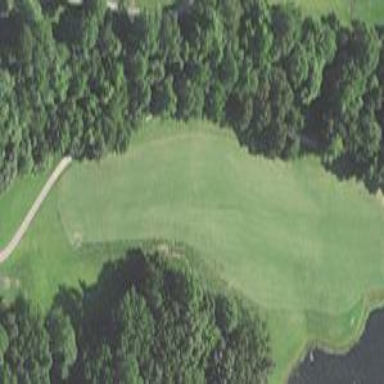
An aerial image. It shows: Grassy area designated as golf fairway.